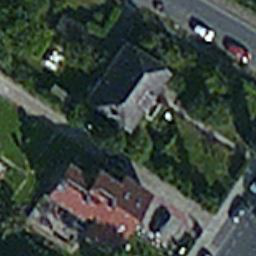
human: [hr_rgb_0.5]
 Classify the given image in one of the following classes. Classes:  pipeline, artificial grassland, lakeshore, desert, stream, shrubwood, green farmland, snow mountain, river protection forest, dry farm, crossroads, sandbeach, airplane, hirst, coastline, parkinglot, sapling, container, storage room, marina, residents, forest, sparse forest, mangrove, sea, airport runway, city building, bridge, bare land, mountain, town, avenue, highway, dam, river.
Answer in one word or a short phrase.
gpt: residents